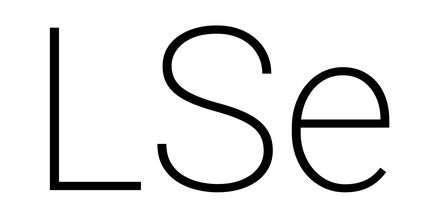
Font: Roboto_ExtraLight